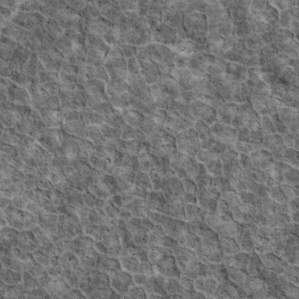
Label: non_frost